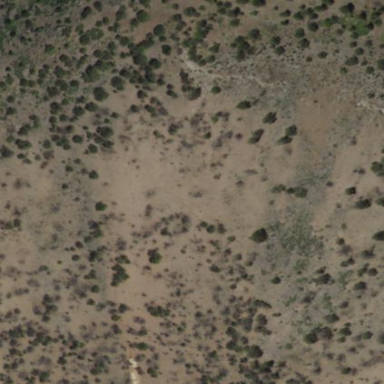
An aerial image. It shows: Area covered in scrub vegetation.